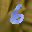
Label: 6